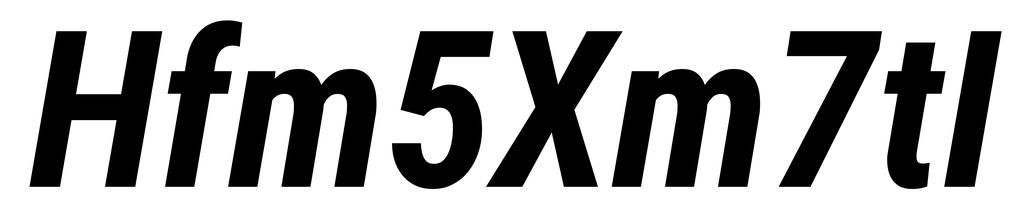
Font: Roboto-Italic_Condensed_Bold_Italic